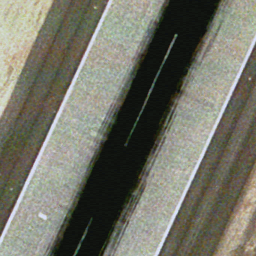
Label: runway